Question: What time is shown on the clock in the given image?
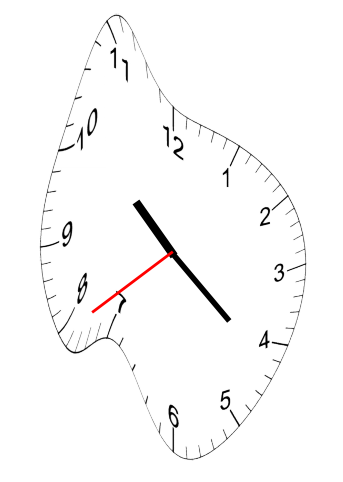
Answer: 10:21:39